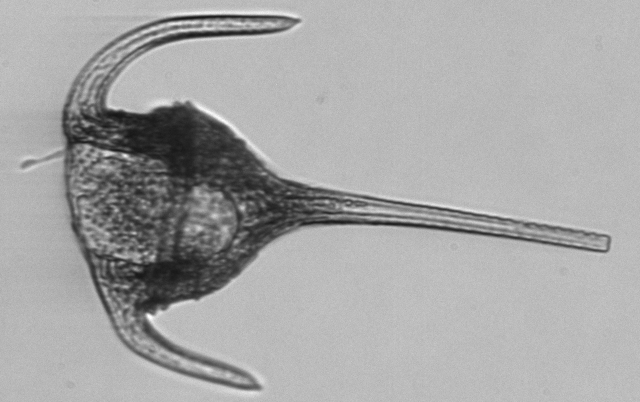
Label: Tripos